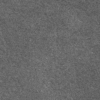
Label: dusty